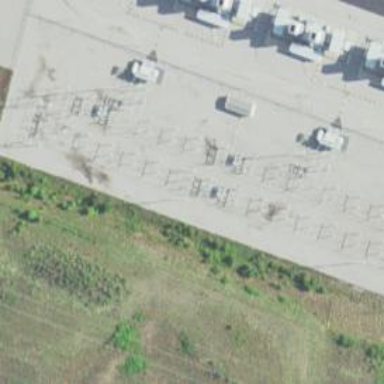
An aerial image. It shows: Switch used for power control.